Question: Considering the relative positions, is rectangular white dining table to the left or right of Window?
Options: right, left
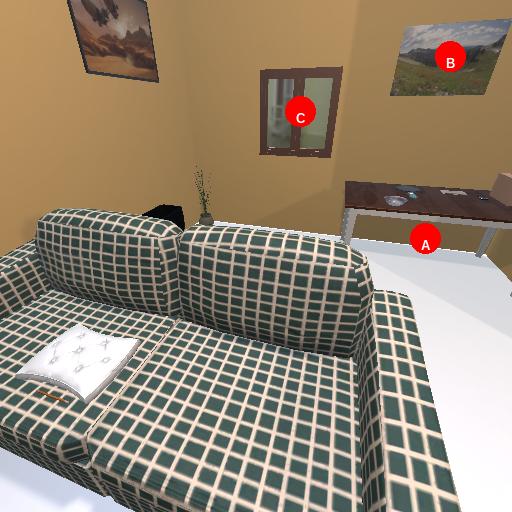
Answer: right